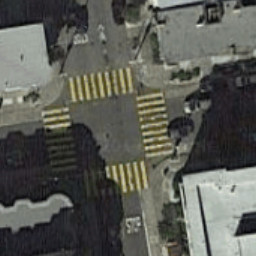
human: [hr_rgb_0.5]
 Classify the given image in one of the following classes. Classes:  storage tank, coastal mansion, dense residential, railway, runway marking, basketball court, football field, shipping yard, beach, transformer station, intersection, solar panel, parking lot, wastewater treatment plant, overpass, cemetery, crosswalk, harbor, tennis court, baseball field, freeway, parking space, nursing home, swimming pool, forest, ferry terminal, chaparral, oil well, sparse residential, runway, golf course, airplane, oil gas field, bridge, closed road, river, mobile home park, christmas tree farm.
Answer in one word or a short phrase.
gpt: crosswalk